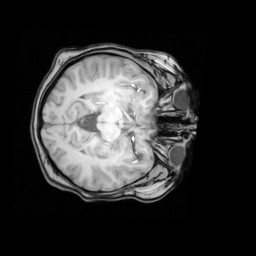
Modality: T1w
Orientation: axial
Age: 18
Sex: female
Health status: healthy
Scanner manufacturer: philips
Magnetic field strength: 3 T
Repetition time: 0.012 s
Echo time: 0.0037 s